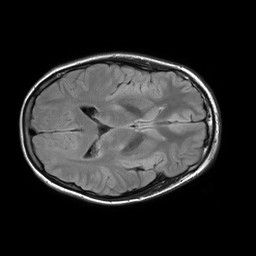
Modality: FLAIR
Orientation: axial
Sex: female
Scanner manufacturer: philips
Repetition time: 11 s
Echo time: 0.125 s